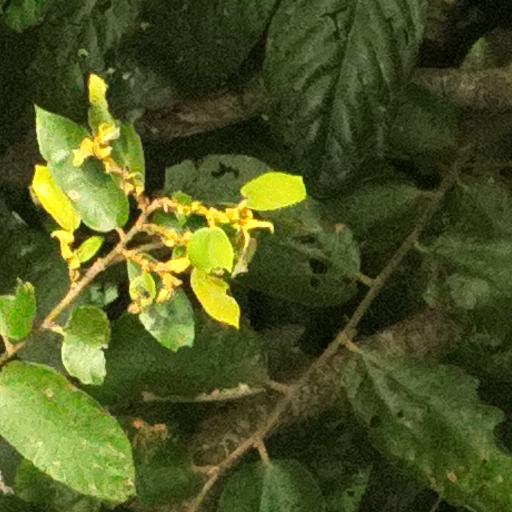
Species: Luehea seemannii
GBIF accepted scientific name: Luehea seemannii
Crown area (m\u00b2): 108.428